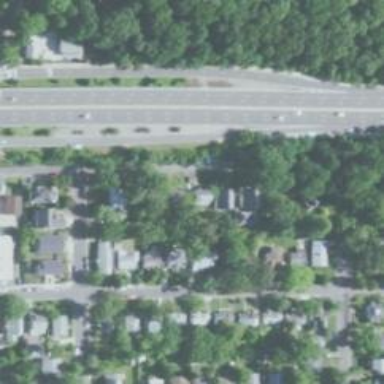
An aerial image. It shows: Trunk link highway.